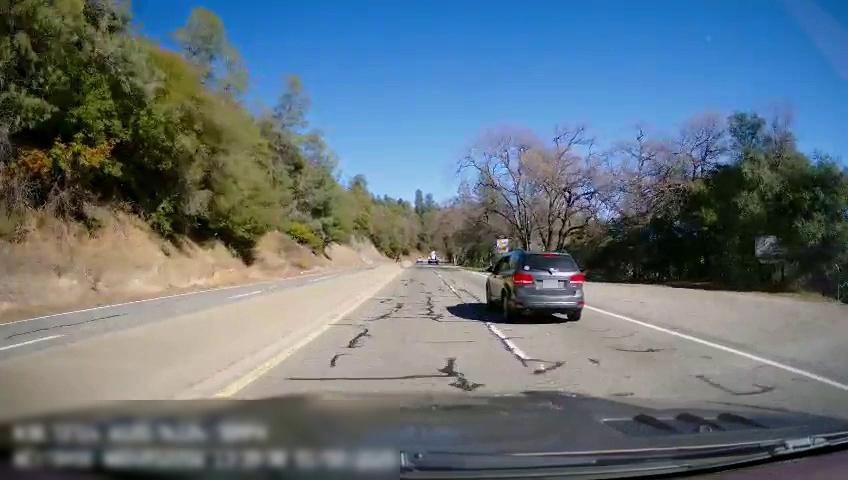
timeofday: Day
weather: Sunny
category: Drivable Space
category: Drivable Space
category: Vehicles | Truck
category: Vehicles | SUV
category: Lanes | Opposite Lane
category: Lanes | Opposite Lane
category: Lanes | Current Lane
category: Lanes | Current Lane
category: Lanes | Alternate Lane